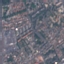
Land use / land cover: Residential